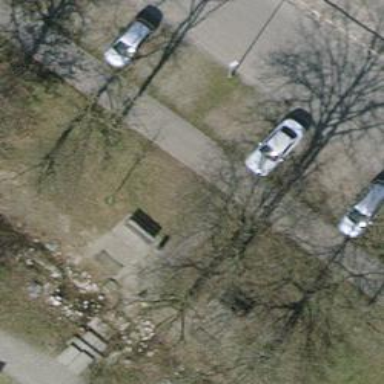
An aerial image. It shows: Brown bench.